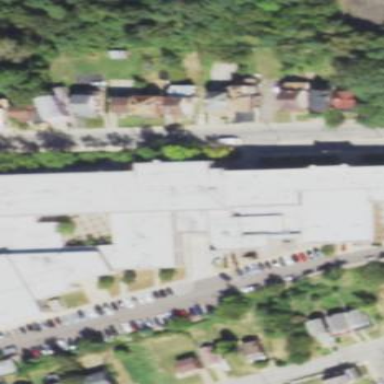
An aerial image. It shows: School.